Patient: sex M, age 64
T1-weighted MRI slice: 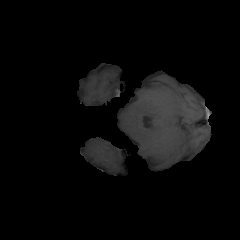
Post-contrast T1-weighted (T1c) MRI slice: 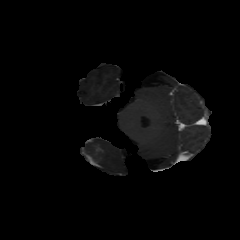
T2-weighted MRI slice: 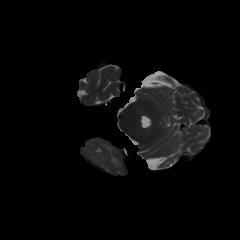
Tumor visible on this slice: yes
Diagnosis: Glioblastoma, IDH-wildtype
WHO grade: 4